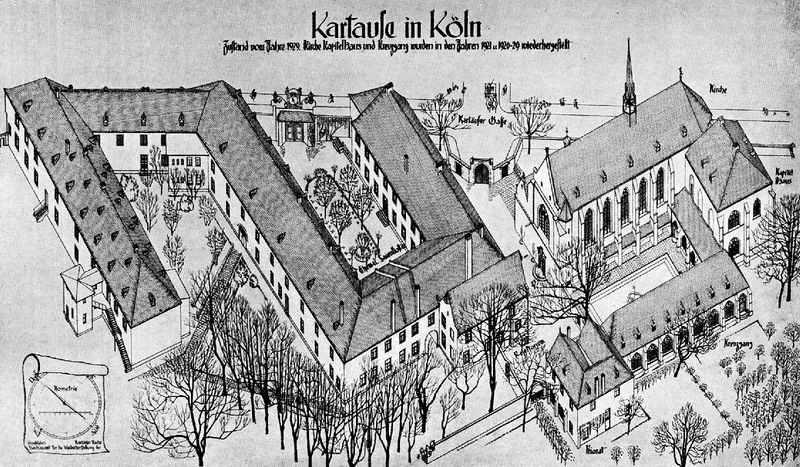
Titel: Kartäuserkirche St. Barbara in Köln
Standort: Köln (EU - D - NRW)
Schlagwörter: bäume, fenster, skizze, strasse, zeichnung, anlage, dach, gebäude, haus, architektur, häuser, norden, kirche, turm, perspektive, schule, dächer, mauer, allee, deutsch, aufsicht, kloster, dom, draufsicht, stich, text, entwurf, karte, plan, kreuzgang, winkel, dachreiter, köln, s-form, kompass, kartause, karthäuse, kartaufe